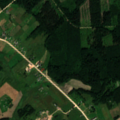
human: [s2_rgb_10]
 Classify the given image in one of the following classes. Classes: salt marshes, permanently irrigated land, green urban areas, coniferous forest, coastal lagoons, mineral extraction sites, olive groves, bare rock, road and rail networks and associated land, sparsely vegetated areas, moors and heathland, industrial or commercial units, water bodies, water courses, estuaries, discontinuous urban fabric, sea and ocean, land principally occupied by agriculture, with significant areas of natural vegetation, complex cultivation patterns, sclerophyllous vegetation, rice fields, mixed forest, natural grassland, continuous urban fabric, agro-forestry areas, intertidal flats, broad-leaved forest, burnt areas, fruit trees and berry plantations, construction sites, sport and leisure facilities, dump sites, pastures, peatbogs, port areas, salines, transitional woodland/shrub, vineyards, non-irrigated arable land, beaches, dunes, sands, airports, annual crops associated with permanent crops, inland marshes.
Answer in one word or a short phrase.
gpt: complex cultivation patterns, mixed forest, transitional woodland/shrub